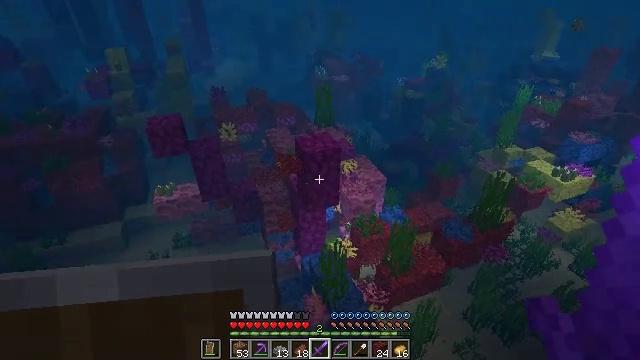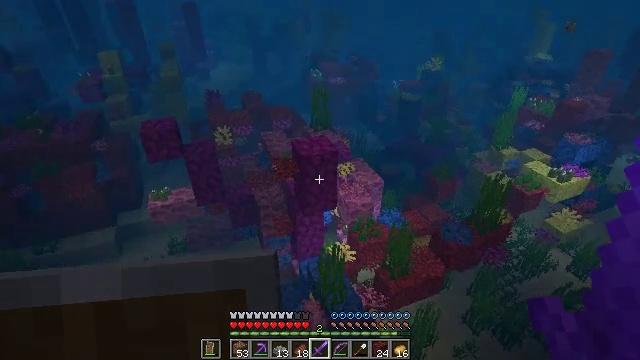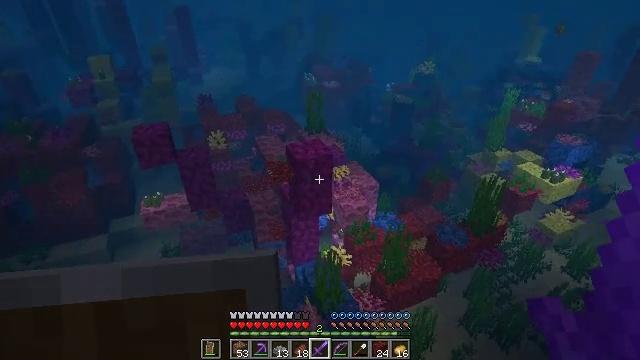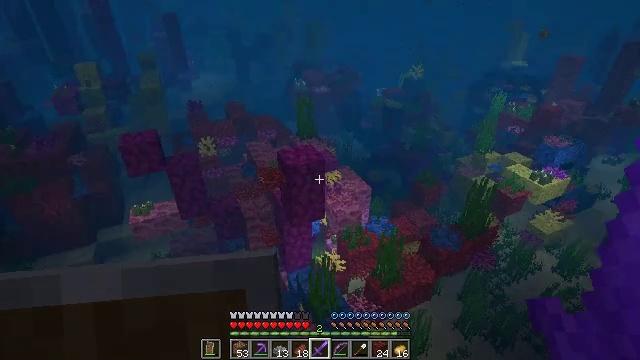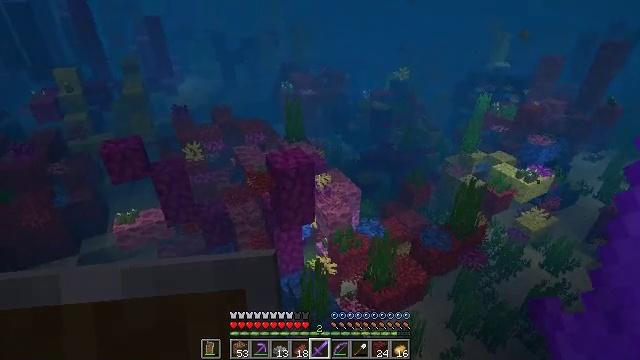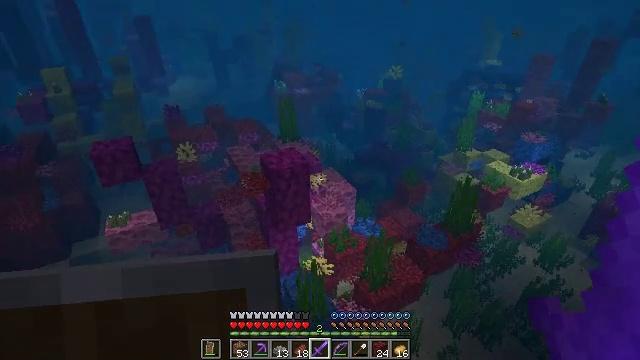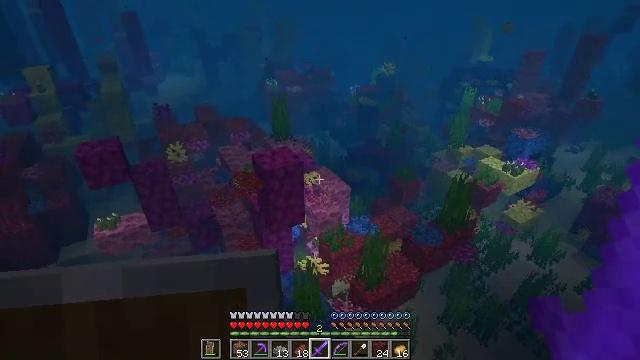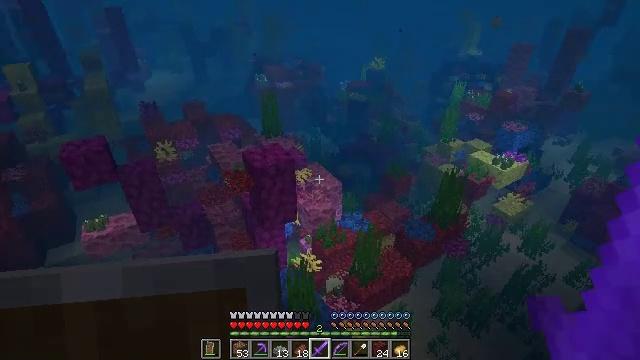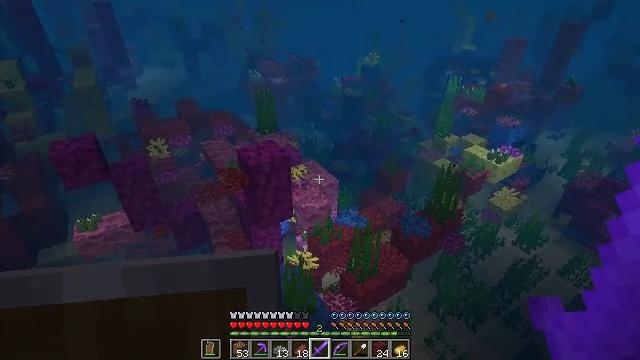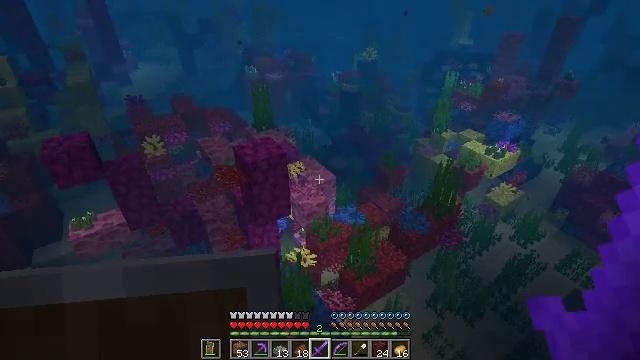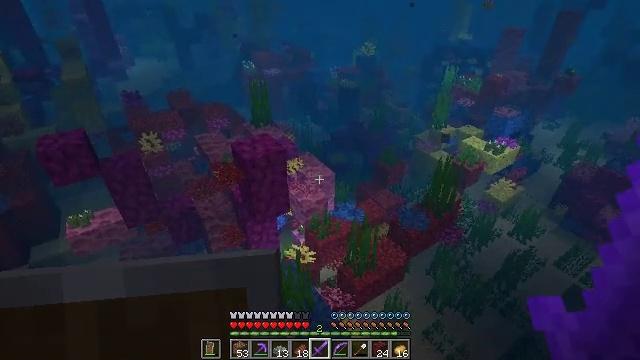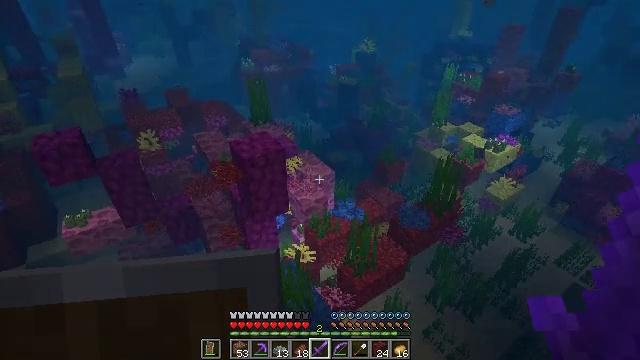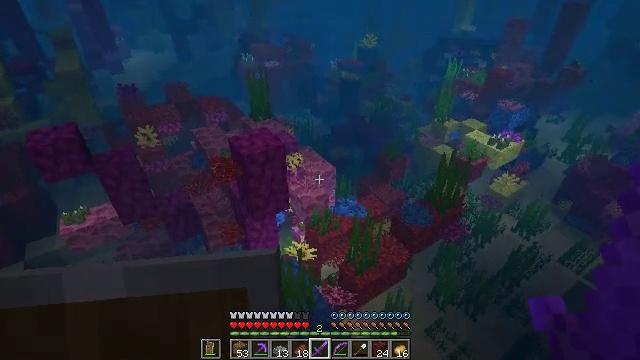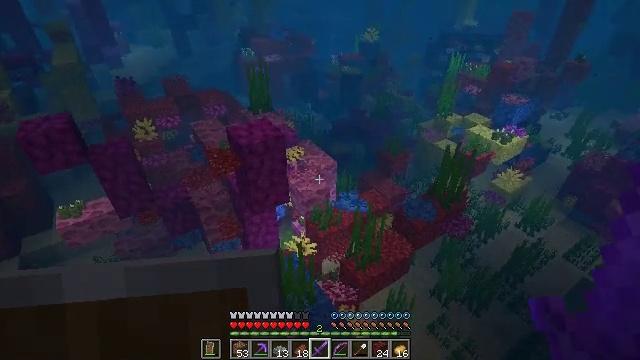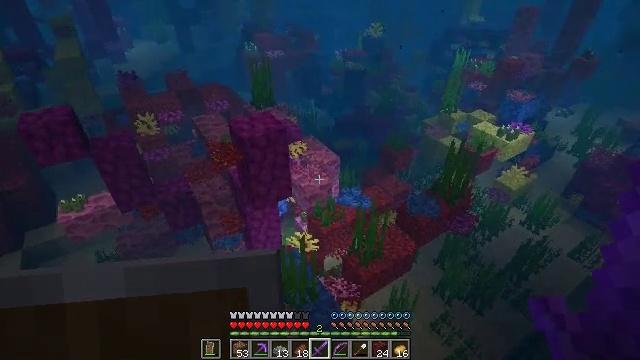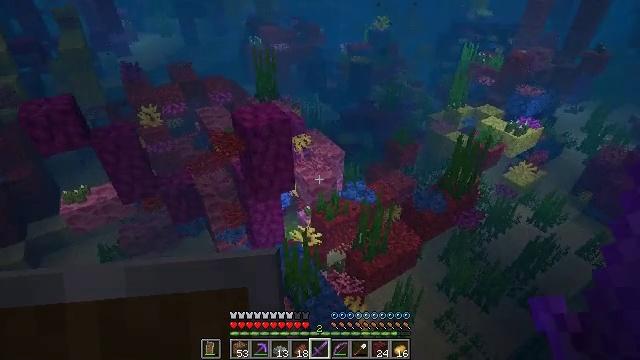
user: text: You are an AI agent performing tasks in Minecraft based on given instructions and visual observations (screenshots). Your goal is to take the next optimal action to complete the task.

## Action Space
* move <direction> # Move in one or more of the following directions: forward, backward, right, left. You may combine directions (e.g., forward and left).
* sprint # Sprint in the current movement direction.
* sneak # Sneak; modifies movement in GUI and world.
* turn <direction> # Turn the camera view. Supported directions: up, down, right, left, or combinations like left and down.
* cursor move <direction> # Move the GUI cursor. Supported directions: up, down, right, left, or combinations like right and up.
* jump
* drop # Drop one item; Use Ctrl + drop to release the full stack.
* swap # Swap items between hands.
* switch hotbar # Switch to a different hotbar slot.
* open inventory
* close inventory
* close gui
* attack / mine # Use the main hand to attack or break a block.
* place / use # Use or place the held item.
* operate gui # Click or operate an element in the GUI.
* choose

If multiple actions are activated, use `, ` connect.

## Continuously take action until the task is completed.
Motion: motion action
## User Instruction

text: mine block bubble coral block
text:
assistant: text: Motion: move forward
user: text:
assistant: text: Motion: move forward, turn right
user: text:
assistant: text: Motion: move forward, turn right
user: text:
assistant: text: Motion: move forward, turn right
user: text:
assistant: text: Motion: move forward, turn right
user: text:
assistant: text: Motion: move forward, turn right
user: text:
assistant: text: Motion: move forward, turn right
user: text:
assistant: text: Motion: move forward, turn right
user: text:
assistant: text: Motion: move forward
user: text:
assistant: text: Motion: move forward
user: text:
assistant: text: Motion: move forward
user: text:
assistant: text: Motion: move forward, sneak
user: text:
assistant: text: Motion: move forward, sneak
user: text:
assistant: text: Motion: move forward, sneak
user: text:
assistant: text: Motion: move forward, sneak
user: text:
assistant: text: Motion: move forward, sneak
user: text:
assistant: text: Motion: move forward, sneak, turn left
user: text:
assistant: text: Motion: move forward, sneak, turn left
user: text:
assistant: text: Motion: move forward, sneak, turn left
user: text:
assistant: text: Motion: move forward, sneak, turn left
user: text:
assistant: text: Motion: move forward and move left, sneak, turn left and up
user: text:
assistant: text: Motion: move forward and move left, sneak, turn left and up
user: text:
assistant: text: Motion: move forward and move left, sneak, turn left and up
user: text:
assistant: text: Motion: move forward and move left, sneak, turn up
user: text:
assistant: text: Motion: move forward and move left, sneak, turn up
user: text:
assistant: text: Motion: move forward and move left, sneak, turn up
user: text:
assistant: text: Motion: move forward and move left, turn right and up
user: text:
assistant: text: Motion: move forward and move left, turn right and up
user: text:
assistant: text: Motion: move forward and move left, turn up
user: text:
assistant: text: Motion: move forward and move left, turn right